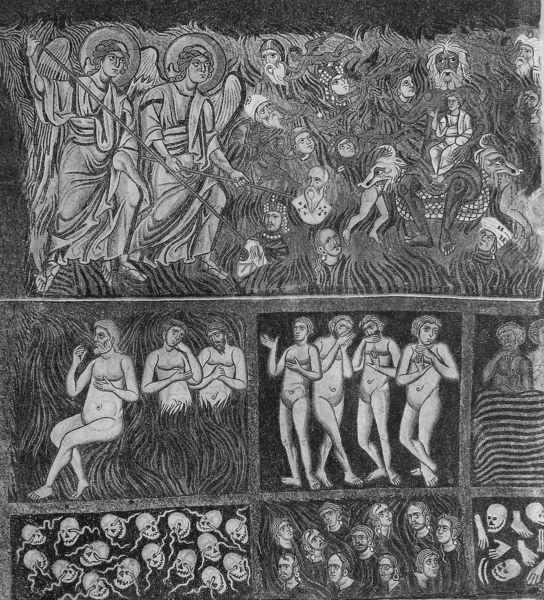
Titel: Weltgericht
Künstler: Torcello
Schlagwörter: feuer, nackt, menschen, zeichnung, gesichter, engel, essen, metall, radierung, tote, totenkopf, fegefeuer, mittelalter, heilige, vertreibung, heiligenbild, gebeine, totenköpfe, naktengel, erzen gel